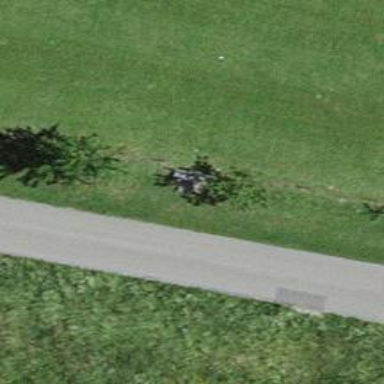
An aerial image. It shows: Bench.